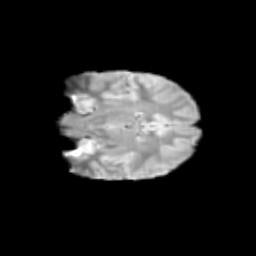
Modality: T2w
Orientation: coronal
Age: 10
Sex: female
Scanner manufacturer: siemens
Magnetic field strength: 3 T
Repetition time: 3.8 s
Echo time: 0.07 s